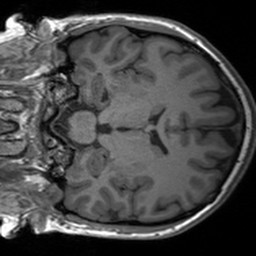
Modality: T1w
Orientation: coronal
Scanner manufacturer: siemens
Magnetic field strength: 3 T
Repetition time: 1.54 s
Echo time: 0.00234 s